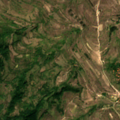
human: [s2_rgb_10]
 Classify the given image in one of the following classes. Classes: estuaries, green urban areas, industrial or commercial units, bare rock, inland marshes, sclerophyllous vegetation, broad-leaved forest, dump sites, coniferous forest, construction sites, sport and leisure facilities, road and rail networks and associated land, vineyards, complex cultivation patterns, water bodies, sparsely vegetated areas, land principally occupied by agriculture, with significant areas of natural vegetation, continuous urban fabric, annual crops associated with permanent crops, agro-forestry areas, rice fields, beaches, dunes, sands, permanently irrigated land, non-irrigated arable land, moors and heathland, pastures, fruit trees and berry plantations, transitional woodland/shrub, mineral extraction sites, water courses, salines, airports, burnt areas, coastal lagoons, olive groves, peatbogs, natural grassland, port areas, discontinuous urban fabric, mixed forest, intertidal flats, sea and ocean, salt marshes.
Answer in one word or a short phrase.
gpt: land principally occupied by agriculture, with significant areas of natural vegetation, broad-leaved forest, transitional woodland/shrub